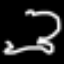
Label: frog